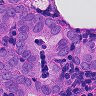
Metastatic tissue present: yes